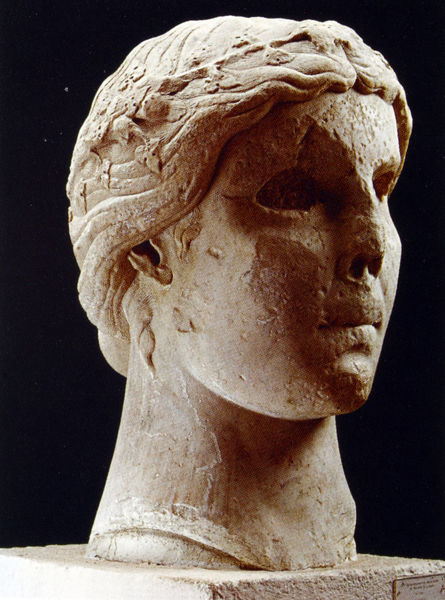
Titel: Weiblicher Kopf vom Brückentor in Capua
Standort: Capua
Institution: Museo Provinciale Campano
Schlagwörter: blätter, kopf, laub, schatten, weiß, frau, frisur, haar, hell, licht, marmor, mund, nase, ohr, orange, profil, schmuck, schwarz, stirn, blick, beige, augen, band, gesicht, haarschmuck, knoten, lang, mensch, sockel, stein, hals, auge, figur, haare, kinn, lippen, locke, locken, scheitel, skulptur, statue, ton, wangen, nacken, büste, bildhauerei, plastik, plinthe, foto, flechten, antike, augenhöhlen, kranz, lorbeerkranz, nasenlöcher, jüngling, efeu, antik, struktur, weinlaub, basis, gips, weinblatt, römisch, justitia, kerbe, harre, beschädigt, porös, augenhöhle, nasse, büster, brückentoranlage, capua, nackenlocke, plastig, leerer blick, strucktur